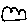
Label: cloud